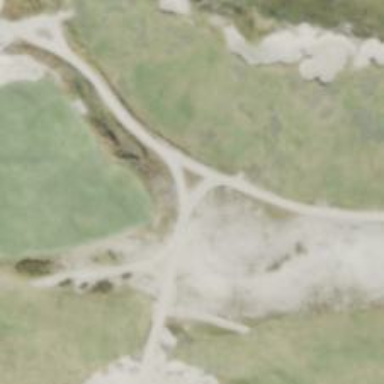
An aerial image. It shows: Path for both roads and golfers.